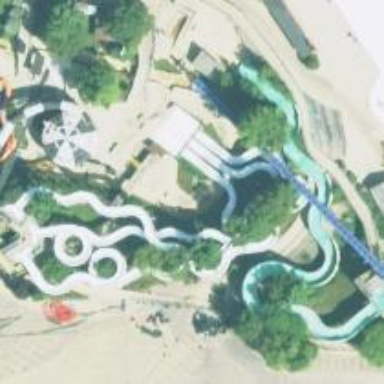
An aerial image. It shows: Water slide attraction.